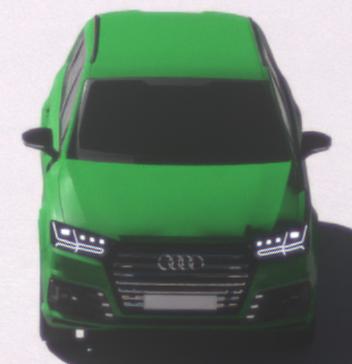
Make: Audi
Model: SQ7
Detailed model: -
Model produced from: 2016
Model produced until: 2018
Doors: 5
Color: green
Road condition: dry road
Daytime: morning or afternoon
Contrast: high contrast